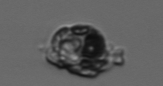
Label: Proterythropsis